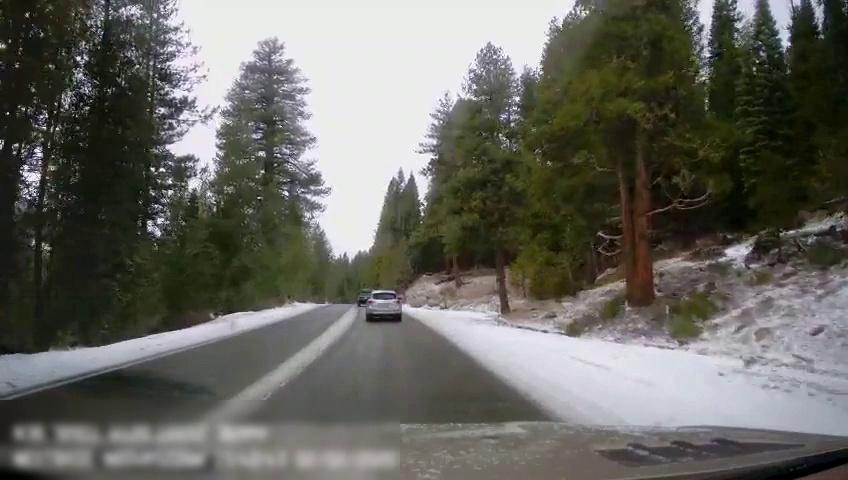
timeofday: Day
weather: Snowy
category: Drivable Space
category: Vehicles | Truck
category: Vehicles | SUV
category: Lanes | Opposite Lane